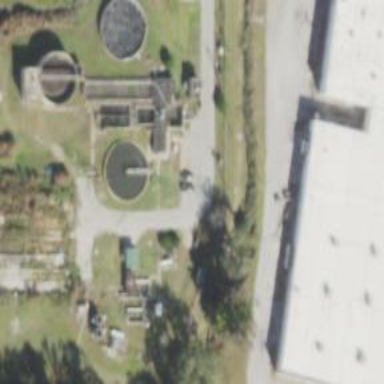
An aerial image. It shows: Wastewater plant.